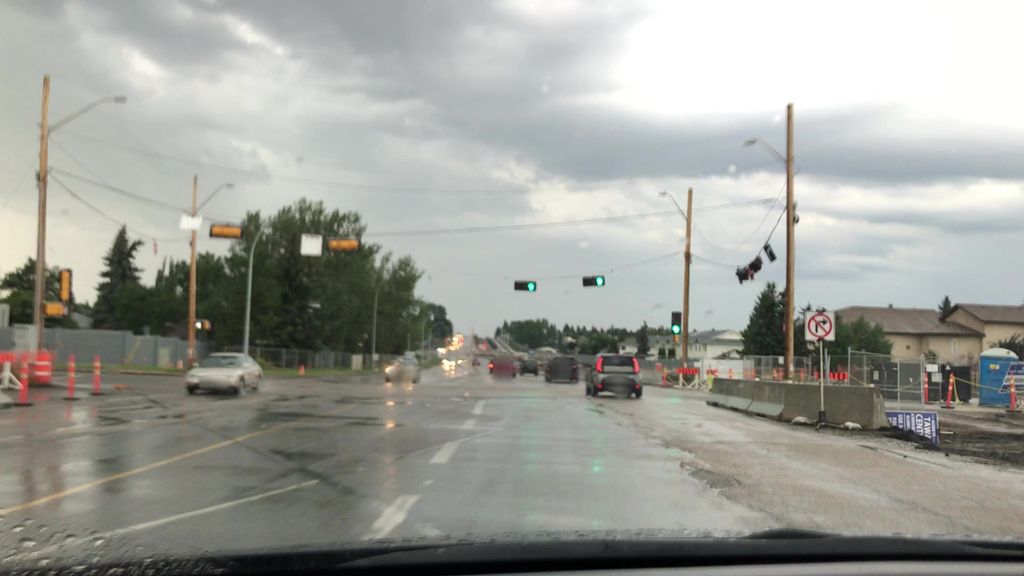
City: edmonton